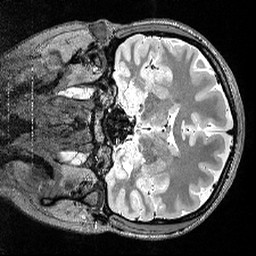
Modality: T2w
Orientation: coronal
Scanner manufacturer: siemens
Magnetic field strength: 3 T
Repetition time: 3.2 s
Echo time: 0.566 s